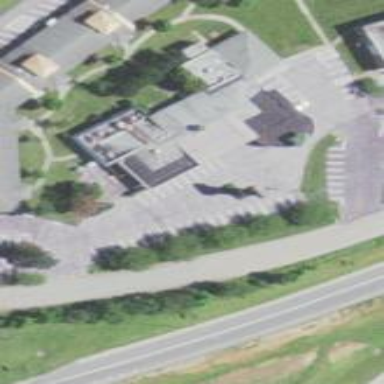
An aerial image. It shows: College building.